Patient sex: M
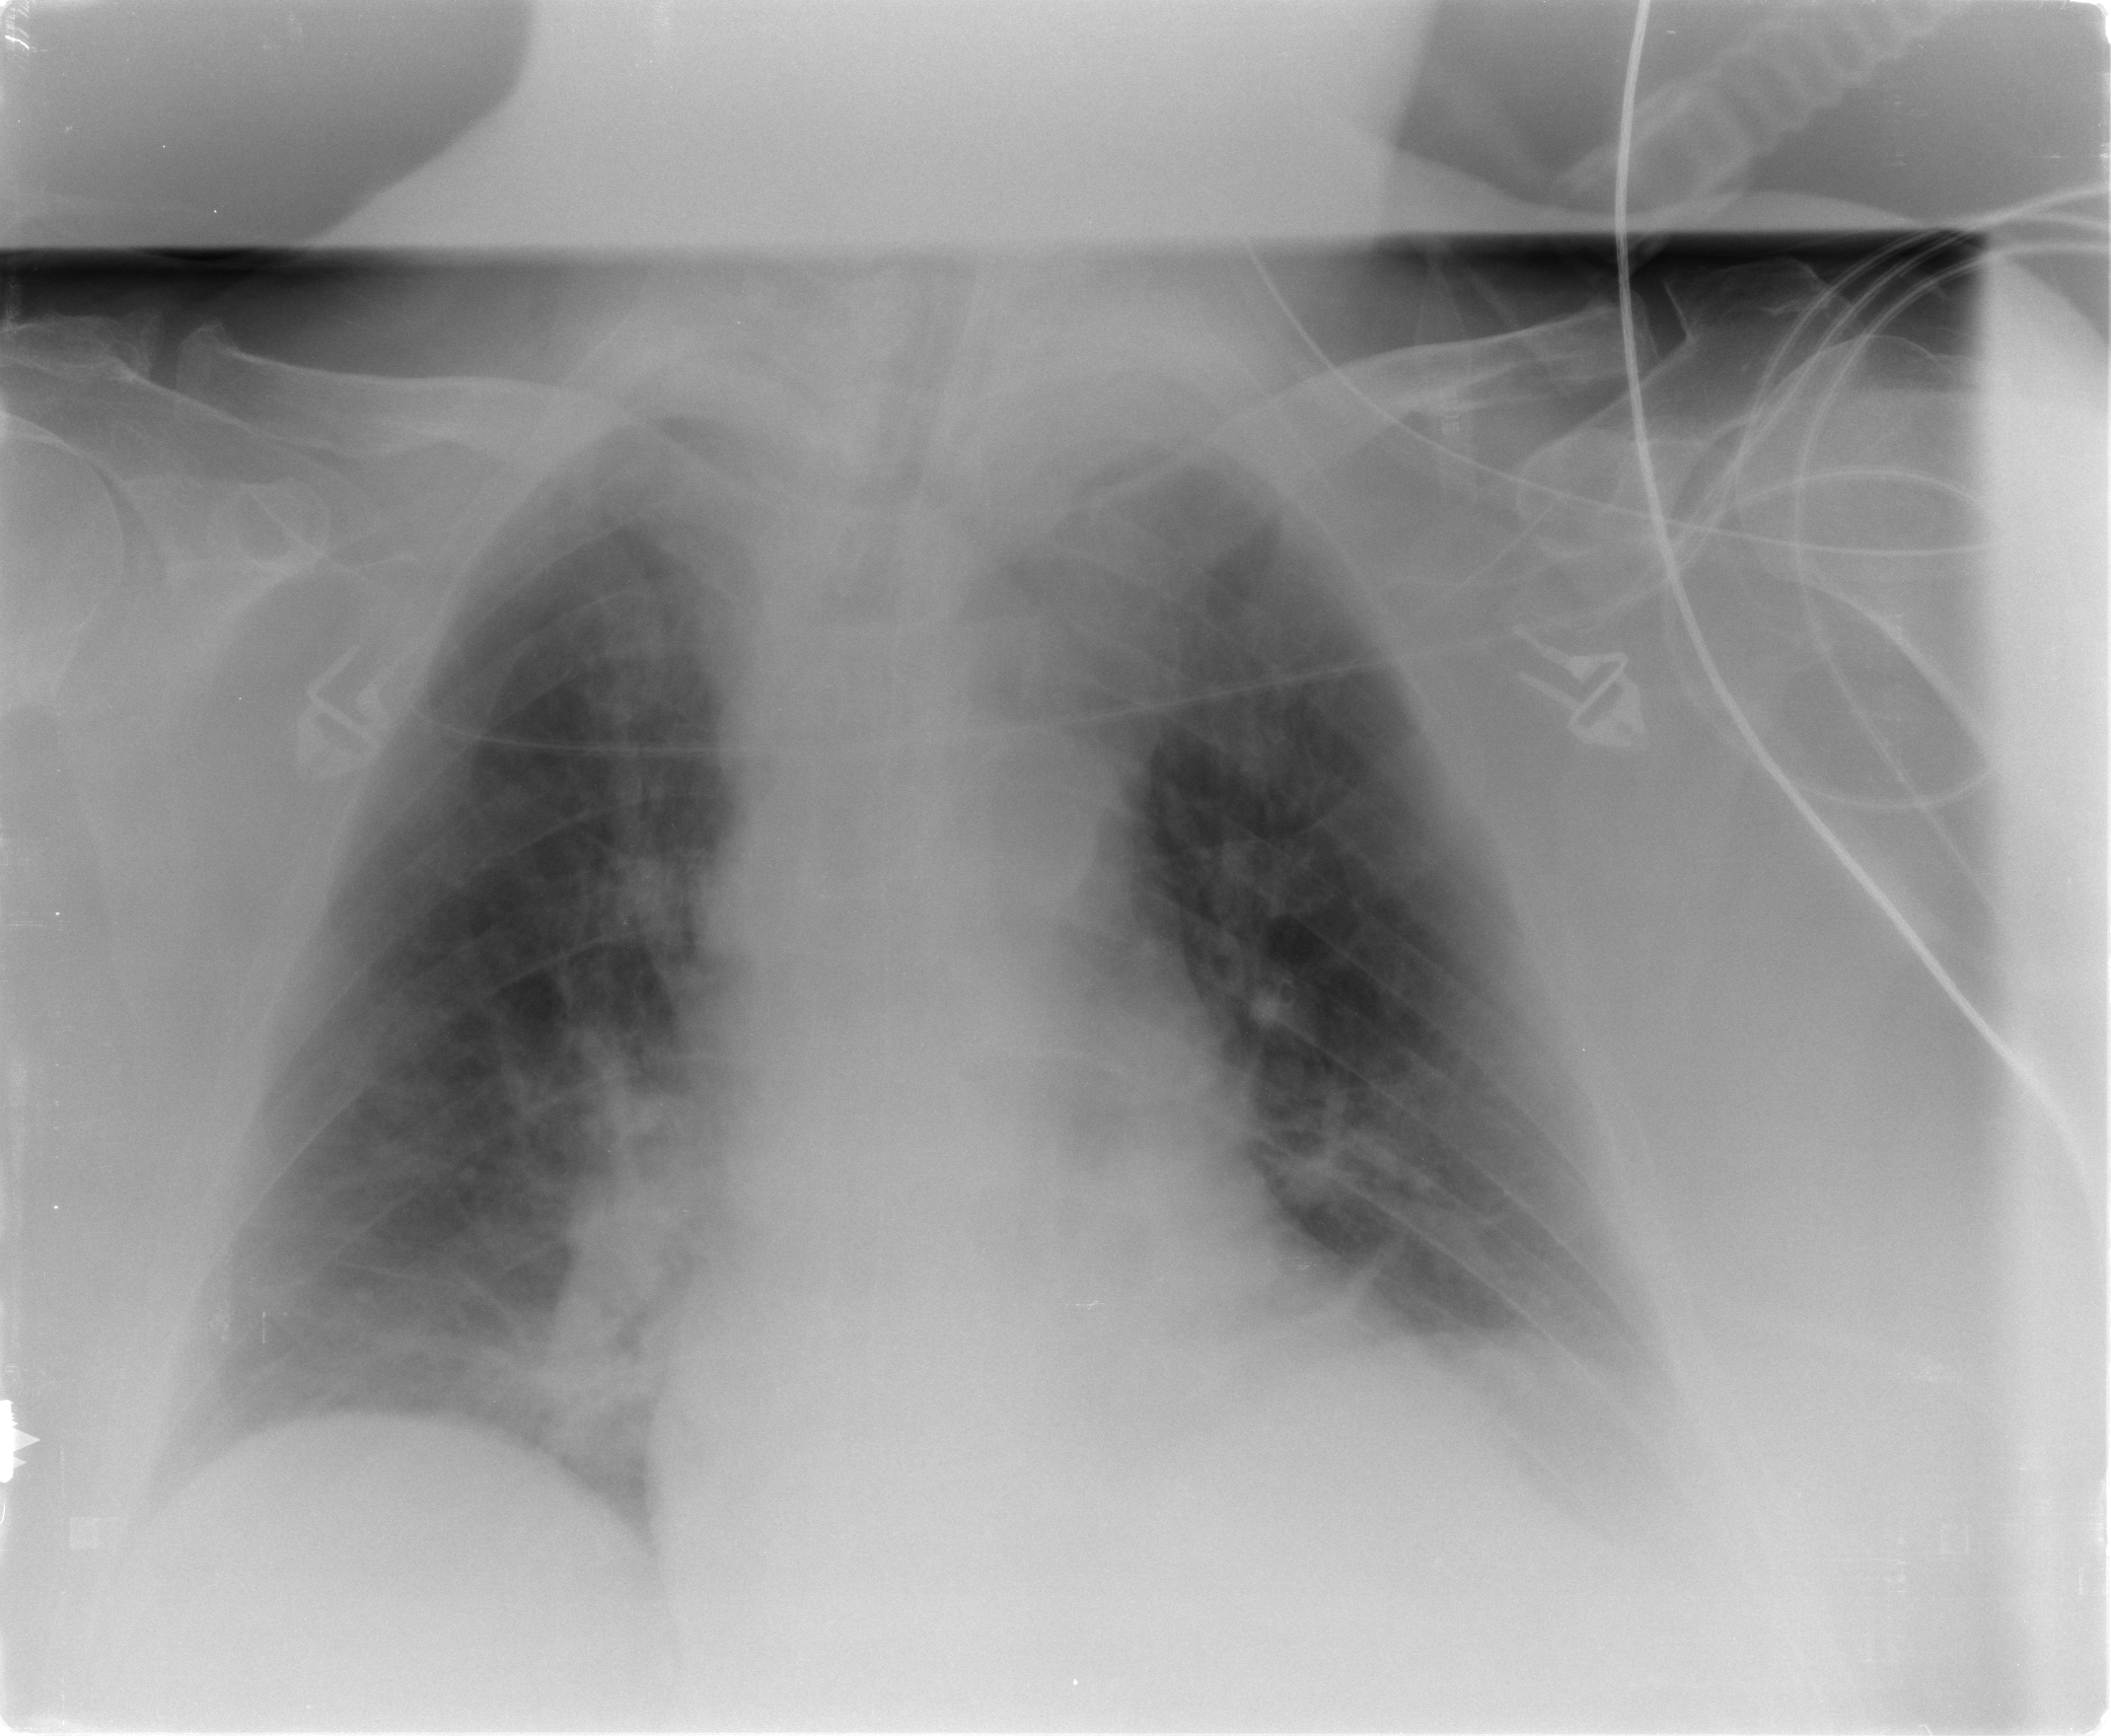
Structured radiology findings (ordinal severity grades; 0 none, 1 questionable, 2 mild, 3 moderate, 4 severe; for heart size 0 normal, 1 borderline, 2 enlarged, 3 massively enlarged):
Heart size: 0
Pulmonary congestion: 2
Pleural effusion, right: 0
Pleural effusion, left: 2
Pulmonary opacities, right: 2
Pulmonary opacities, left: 1
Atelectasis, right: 2
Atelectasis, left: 2